Aerial crown-view tile of a tropical tree (Barro Colorado Island, Panama), acquired 20250124:
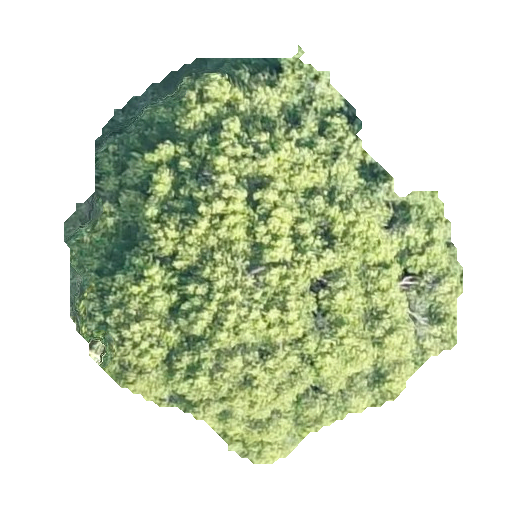
Species: Guatteria lucens
GBIF accepted scientific name: Guatteria lucens
Crown area: 167.688 m²